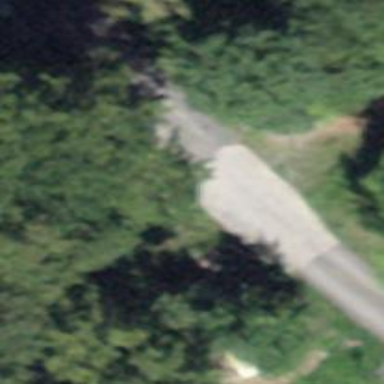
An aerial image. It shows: Culvert tunnel.